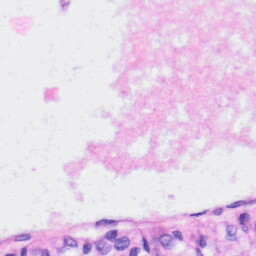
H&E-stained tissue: Liver